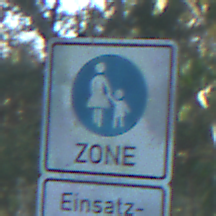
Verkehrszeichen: BeginnFussgaengerzone
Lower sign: BesondereFahrzeugeUndTransportgueter3
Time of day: MorningAfternoon
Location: Outdoor (Nature)
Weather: Clear
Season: NotSpecified
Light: Natural